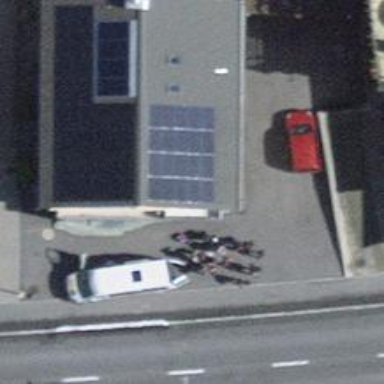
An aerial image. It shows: Solar power generator with photovoltaic panels.